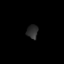
Tissue: lung
Cell type: Epithelial cells
Senescence score: 0.2374
Nuclear area (px): 156
Mean DAPI intensity: 43.628